Question: I have following situation:

- - - -
Now I want to take text of line edit and print it to QLabel("Print here")
I am clueless how to do that without making any intermediate variable.
Following is part of mainwindow class definition:
'''
MainWindow::MainWindow(QWidget *parent) :
QMainWindow(parent),
ui(new Ui::MainWindow)
{
ui->setupUi(this);
lay1 = new QHBoxLayout;
lay2 = new QHBoxLayout;
laymain = new QVBoxLayout;
laymain->addLayout(lay1);
laymain->addLayout(lay2);
ui->widget->setLayout(laymain);
connect(ui->pushButton,SIGNAL(clicked()),this,SLOT(LoadEdit()));
}
void MainWindow::LoadEdit()
{
if(lay1->isEmpty())
{
QUiLoader load;
QFile file("E:\WorkFolder\Qt\ValueOfFilter\PrintValue.ui");
file.open(QIODevice::ReadOnly);
QWidget * edit = load.load(&file,this);
lay1->addWidget(edit,Qt::Horizontal);
edit->addAction(act);
QPushButton * textbutton = edit->findChild<QPushButton*>("pushButton");
connect(textbutton,SIGNAL(clicked()),this,SLOT(LoadEditClicked()));
}
void MainWindow::LoadEditClicked()
{
if(lay2->isEmpty())
{
QLineEdit * lineedit = new QLineEdit;
lay2->addWidget(lineedit);
}
//want to take text from lineedit and print it to label
}
'''
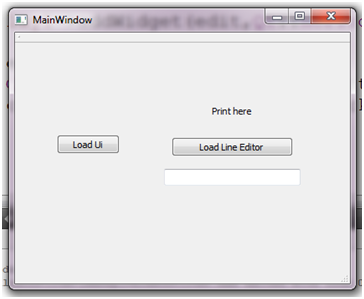
Answer: Problem is solved when I made edit as member of mainwindow and then changed LoadEditClicked as :
'''
void MainWindow::LoadEditClicked()
{
if(lay2->isEmpty())
{
QLineEdit * lineedit = new QLineEdit;
lay2->addWidget(lineedit);
QLabel * label = edit->findChild<QLabel*>("label");
connect(lineedit,SIGNAL(textChanged(QString)),label,SLOT(setText(QString)));
}
}
'''
thanks @lwinhtooko for comment